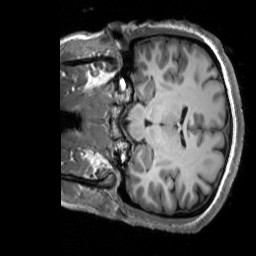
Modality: T1w
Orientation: coronal
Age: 20
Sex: female
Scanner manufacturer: siemens
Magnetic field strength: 3 T
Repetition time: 2.53 s
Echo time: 0.00277 s